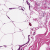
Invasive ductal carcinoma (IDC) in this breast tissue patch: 0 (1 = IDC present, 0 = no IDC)